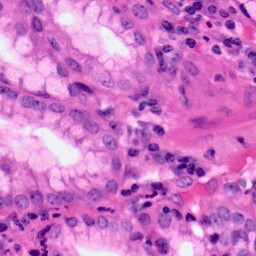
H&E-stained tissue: Pancreatic